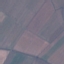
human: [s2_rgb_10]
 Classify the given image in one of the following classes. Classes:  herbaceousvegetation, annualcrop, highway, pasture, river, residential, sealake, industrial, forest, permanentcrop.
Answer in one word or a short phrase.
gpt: AnnualCrop